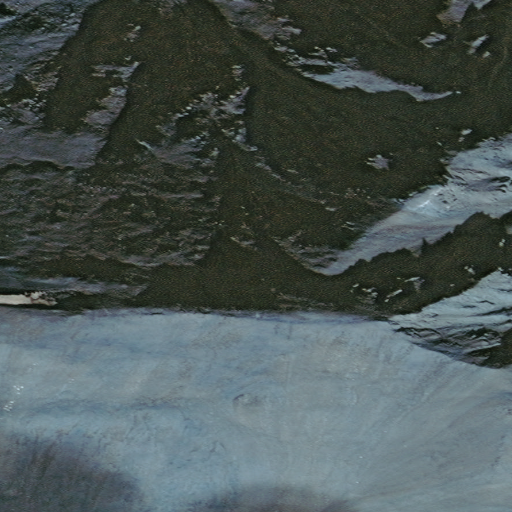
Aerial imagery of mountains in Alaska named Clearwater Mountains containing only unknown